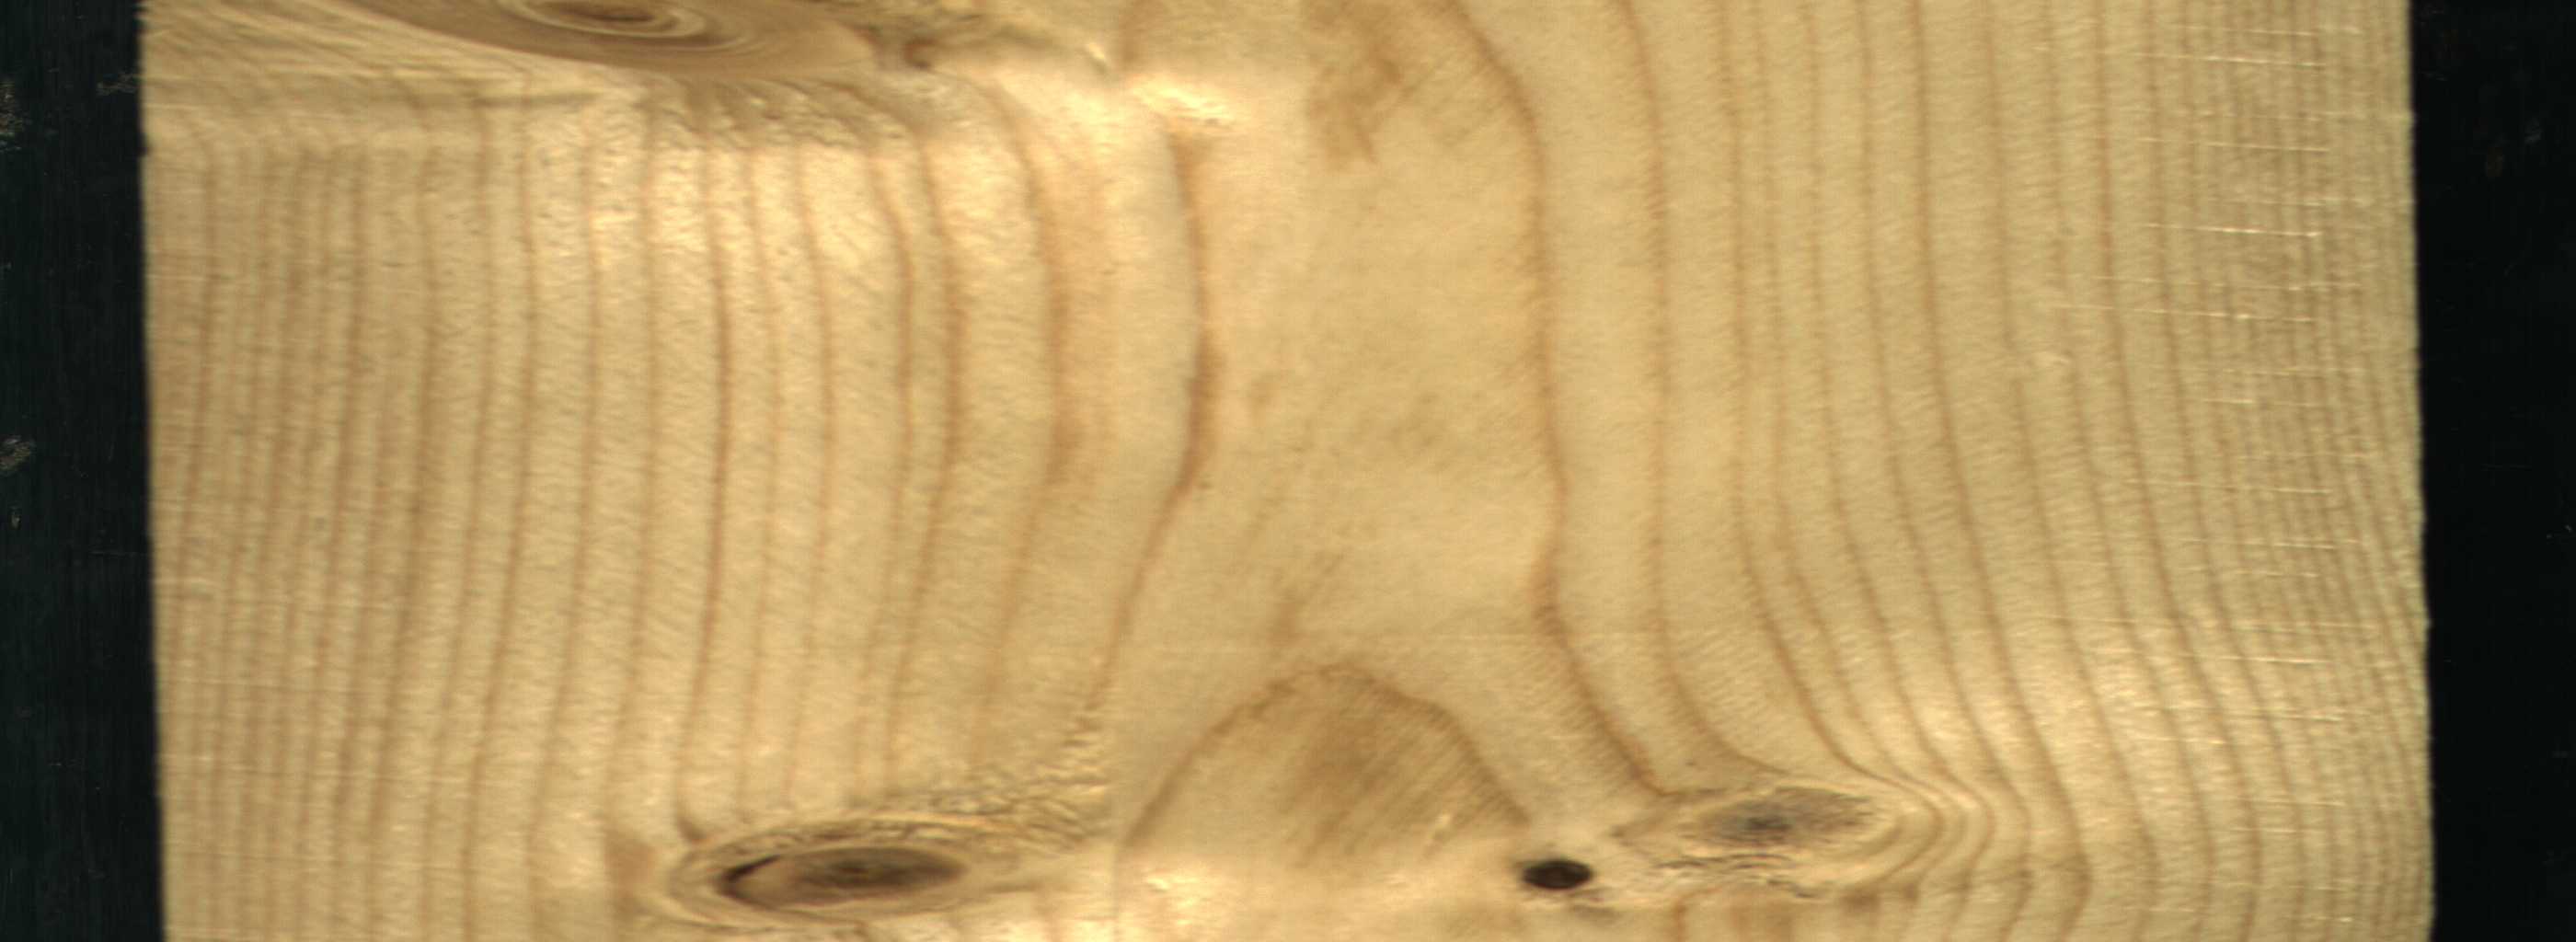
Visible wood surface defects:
Dead_Knot
Live_Knot
Live_Knot
Live_Knot